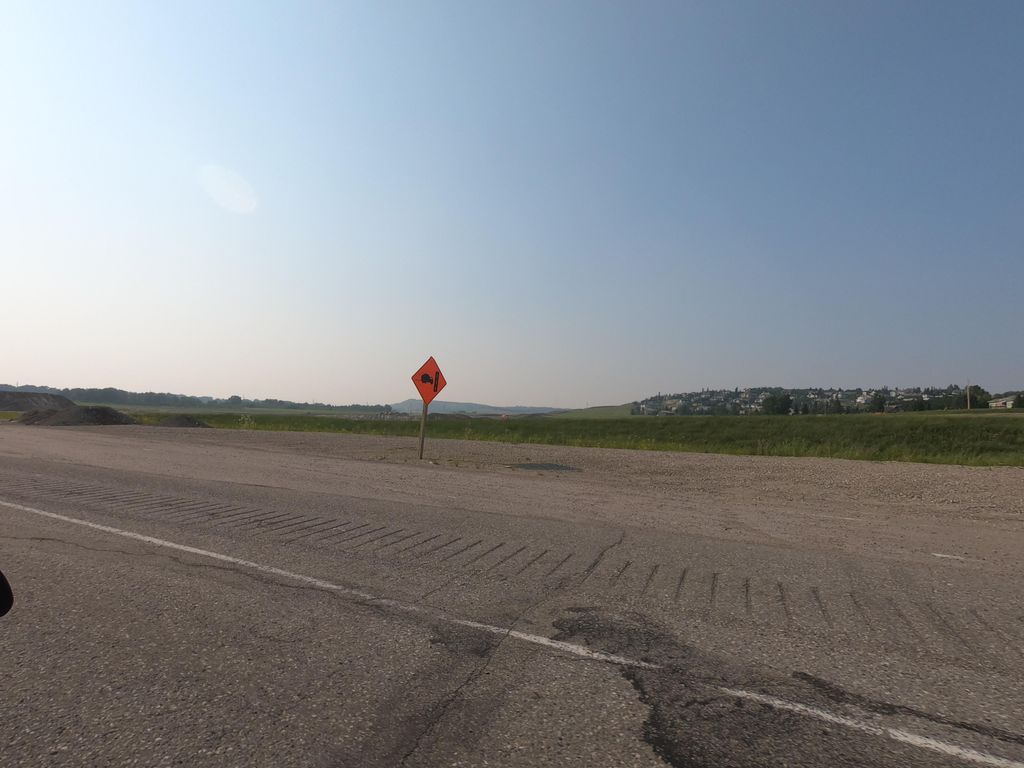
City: calgary